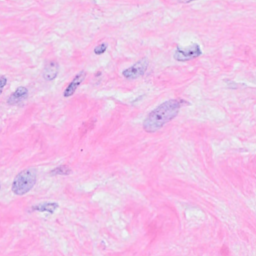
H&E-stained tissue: Breast